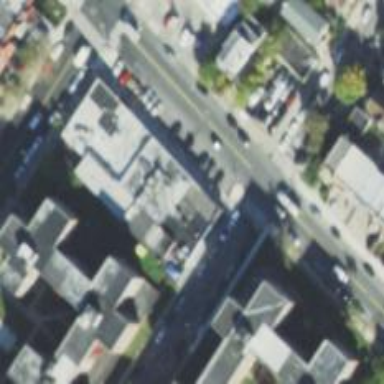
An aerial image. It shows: Retail building.